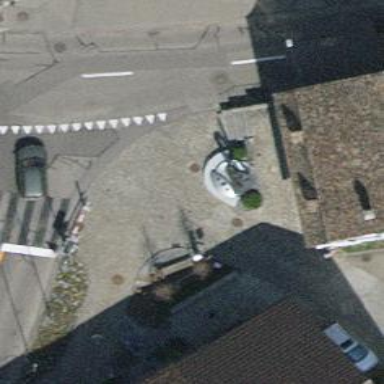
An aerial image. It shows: Beautiful fountain.